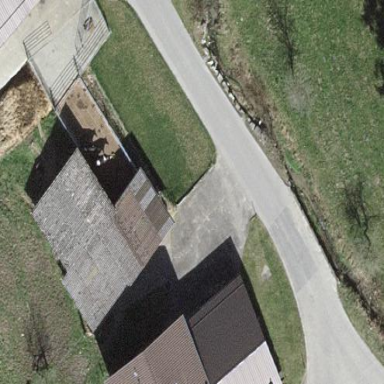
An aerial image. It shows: Stable building used as farm auxiliary.